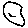
Label: smiley face